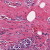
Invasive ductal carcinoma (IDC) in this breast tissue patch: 0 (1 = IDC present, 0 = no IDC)